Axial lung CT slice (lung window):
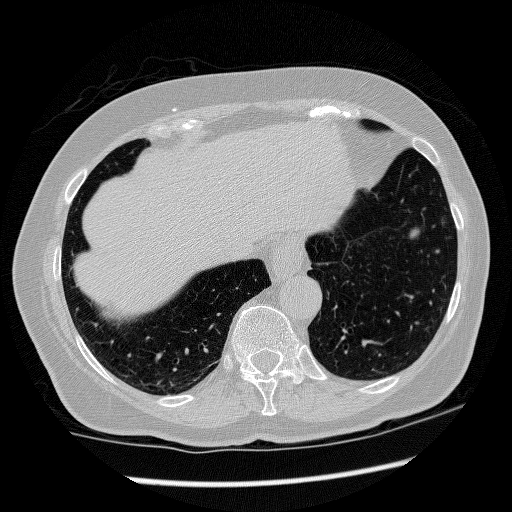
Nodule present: no